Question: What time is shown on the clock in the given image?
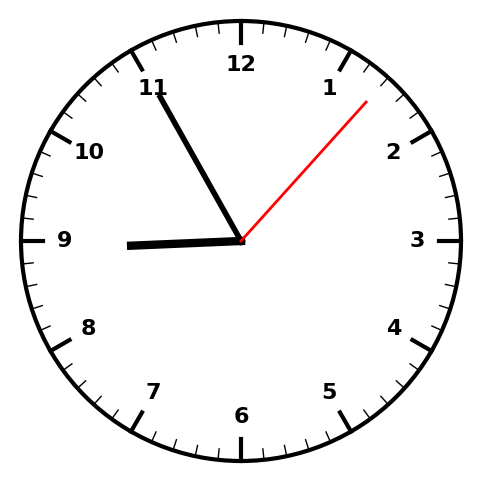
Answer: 08:55:07